I will show an image sequence of human cooking. I have annotated the images with numbered circles. Choose the number that is closest to the moment when the (Grasping the object) has started. You are a five-time world champion in this game. Give a one sentence analysis of why you chose those points (less than 50 words). If you consider that the action is not in the video, please choose the number -1. Provide your answer at the end in a json file of this format: {"points": []}
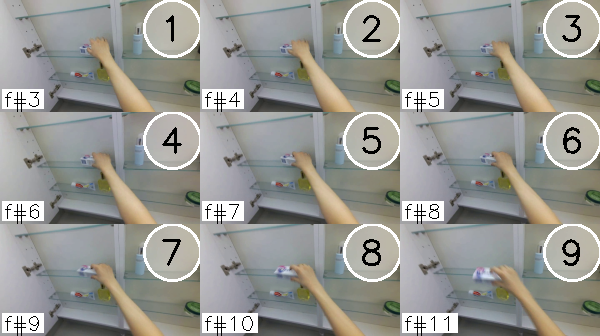
Frame 3 shows the clearest moment of hand-object contact.
{"points": [3]}